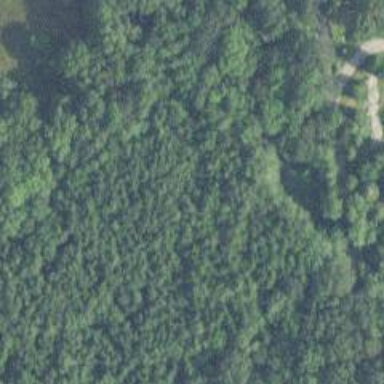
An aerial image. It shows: Woodland with needle-leaved trees.